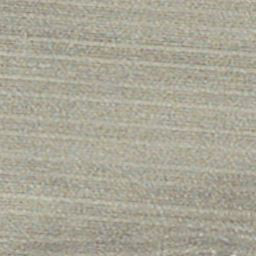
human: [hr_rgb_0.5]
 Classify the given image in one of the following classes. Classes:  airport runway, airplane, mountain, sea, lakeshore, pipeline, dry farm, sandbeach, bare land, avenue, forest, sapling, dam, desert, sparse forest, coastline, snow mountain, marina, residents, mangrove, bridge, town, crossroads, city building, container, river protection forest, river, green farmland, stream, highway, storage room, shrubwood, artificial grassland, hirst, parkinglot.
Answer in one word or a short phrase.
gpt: dry farm